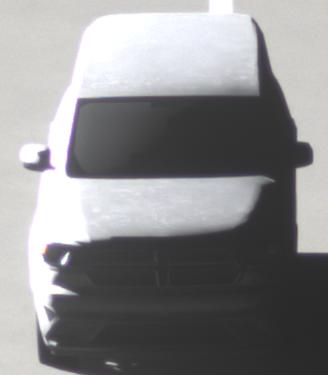
Make: Dodge
Model: Durango
Detailed model: Gen. 3
Model produced from: 2010
Doors: 5
Color: white
Road condition: wet road
Daytime: morning or afternoon
Contrast: high contrast